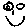
Label: smiley face